Question: I'm new to asp.net mvc and entity framework code first apporach, I'm not that keen on databases either. I apologise in advance for wrong terminology or the way I understand things.
Now to the question. I have the following models:
'''
public class User
{
public int UserId { get; set; }
public string Username { get; set; }
public string Password { get; set; }
public int RoleId { get; set; }
[ForeignKey("RoleId")]
public virtual IEnumerable<Role> Roles { get; set; }
}
'''
'''
public class Role
{
public int RoleId { get; set; }
public string RoleName { get; set; }
}
'''
What i eventually want is a way to use Ef codefirst approach with the fluent API to map the UserId and RoleId to a User_Role table with a one-to-many relation, a user can have multiple roles:

I assume that what s done in <URL>
My question:
Things I'm unsure about: (Feel free to ignore)
- - - -
Thanks in advance! I really appreciate your expertise.
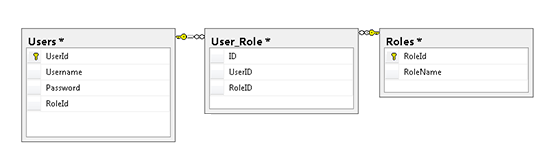
Answer: First you should get rid of the 'RoleId' property in the 'User' model. Having that as a foreign key tells which single role a user has. Since a user can have many roles, the foreign key should not be in the user table but in the mapping table.
So what you have is a many-to-many relationship between users and roles, and 'Entity Framework' can create the needed mapping table automatically without you having to configure anything.
If you simply have a 'Roles' property in the 'User' entity and a 'Users' property in the 'Role' entity, EF will figure out that you want a many-to-many between those two, and create a table with the primary keys of both entities as a combined primary key, which will be used to map users to roles.
When loading a 'User' from the database you can then use the 'Roles' navigation property to figure out which roles the user has, and you can load a 'Role' to figure out which users are in that role.
The simplest way of making it work would be something like this:
'''
public class Context : DbContext
{
public DbSet<User> Users { get; set; }
public DbSet<Role> Roles { get; set; }
static Context()
{
Database.SetInitializer(new DropCreateDatabaseAlways<Context>());
}
public Context()
: base("Server=localhost;Initial Catalog=Test;Integrated Security=True;")
{
}
}
public class User
{
public int UserId { get; set; }
public string Username { get; set; }
public string Password { get; set; }
public List<Role> Roles { get; set; }
}
public class Role
{
public int RoleId { get; set; }
public string RoleName { get; set; }
public List<User> Users { get; set; }
}
'''
Running that code results in 3 tables like this: